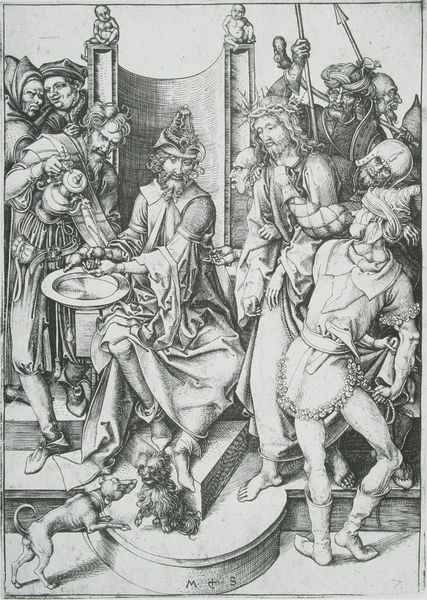
Titel: Die Handwaschung des Pilatus
Künstler: Martin Schongauer
Institution: (Seriendruck)
Schlagwörter: gruppe, mann, umhang, wasser, weiß, menschen, sitzen, grau, hut, männer, schwarz, zeichnung, gürtel, hund, hunde, tier, tiere, tanz, gesichter, mütze, richter, diener, herodes, historie, schale, schüssel, stehen, teller, hände, signatur, gewand, mantel, krone, renaissance, kanne, krug, kopfbedeckung, holzschnitt, grafik, graphik, monochrom, figuren, treppe, treppen, chair, court, crowd, crown, hands, hat, king, könig, lanze, men, people, religious, robes, soldaten, soldier, soldiers, stairs, steps, thron, throne, white, tafel, black, chairs, dark, gray, grey, group, hair, old, painting, portrait, seat, sitting, flowers, looking, print, servant, washing, pot, stufe, stufen, faltenwurf, podest, waschen, barfuss, druck, druckgraphik, initialen, schwarz weiß, radierung, stich, gefangennahme, wine, helm, stiefel, pilatus, trohn, ritter, rüstung, römer, stuhl, servieren, hand, christus, jesus, food, man, mittelalter, head, water, german, lanzen, armor, feet, helmet, knight, male, speer, speere, abendmahl, light, dürer, drawing, paper, gefangener, kupferstich, black and white, jesu, turban, animals, army, dog, dogs, etching, hats, illustration, line, monochrome, sketch, beard, boots, pfeil, wachen, dornenkrone, cross, curls, pen, ladder, christi, dornenkranz, putti, urn, waschung, feast, party, royal, unschuld, arms, clothes, laurel, design, ink, chirst, stick, pontius pilatus, kuperstich, art, signature, statues, back, foot, shoe, shoes, urteil, engraving, pencil, medieval, gießen, schächer, bart, albrecht dürer, animal, lines, war, cloth, vessel, god, christ, crucifix, doctor, passion, wash, judas, unifotm, durer, clown, jester, drucks, knollnase, dish, bronze, christian, schongauer, fashion, plate, tan, bible, jug, pitcher, standing, lord, drink, hammer, grunewald, mathias, mhb, stadtszene, sticj, spears, haare, guilt, bowl, monogram, parties, babies, halsband, schuhe, weapon, can, meal, krieger, basin, crown of thorns, spear, thorns, cleaning, servants, kettle, jesus christ, trial, beards, helmets, bare feet, barefoot, platform, torture, grayscale, lance, weapons, falten, waffen, puddel, dornkrone, beil, schenkel, shwarzweiss, essen, piolet, jar, cloths, beating, punishment, tunic, pets, pilate, innocence, innosence, innocense, citizen, thrones, master, betrayal, innocent, litography, wint, thorn, gof, fuß, soldat, schaar, gabe, mongolen, gaukler, rosenkranz, kings, onlookers, hand washing, speers, handwaschbecken, decanter, gat, cleansing, rinse, podium, pikes, merry, ms, are, conspiracy, barefot, wash hands, buffet, feasting, sad', gewandt, stiefe, pontius, conviction, dich, kin, mts, scourge, throns, sentencing, thorne, harod